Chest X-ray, AP view. Patient: 52 years old, sex M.
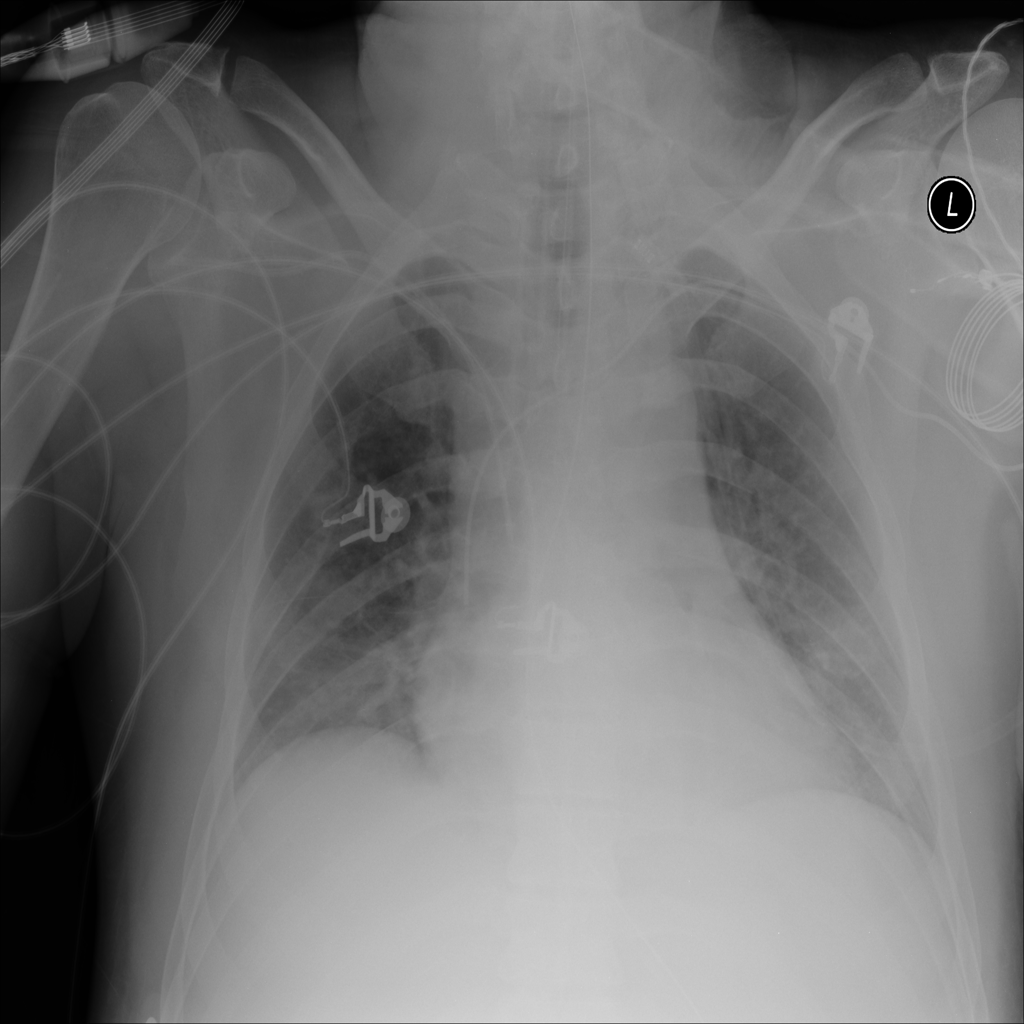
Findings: Infiltration